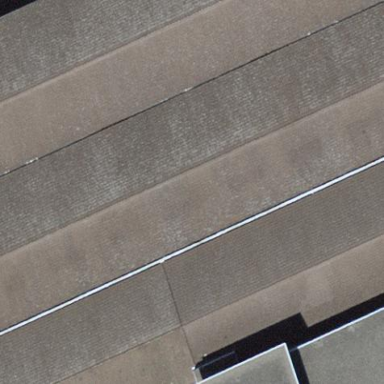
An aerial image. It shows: Building with flat roof.